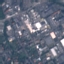
Land use / land cover class: Industrial